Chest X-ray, PA view. Patient: 45 years old, sex M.
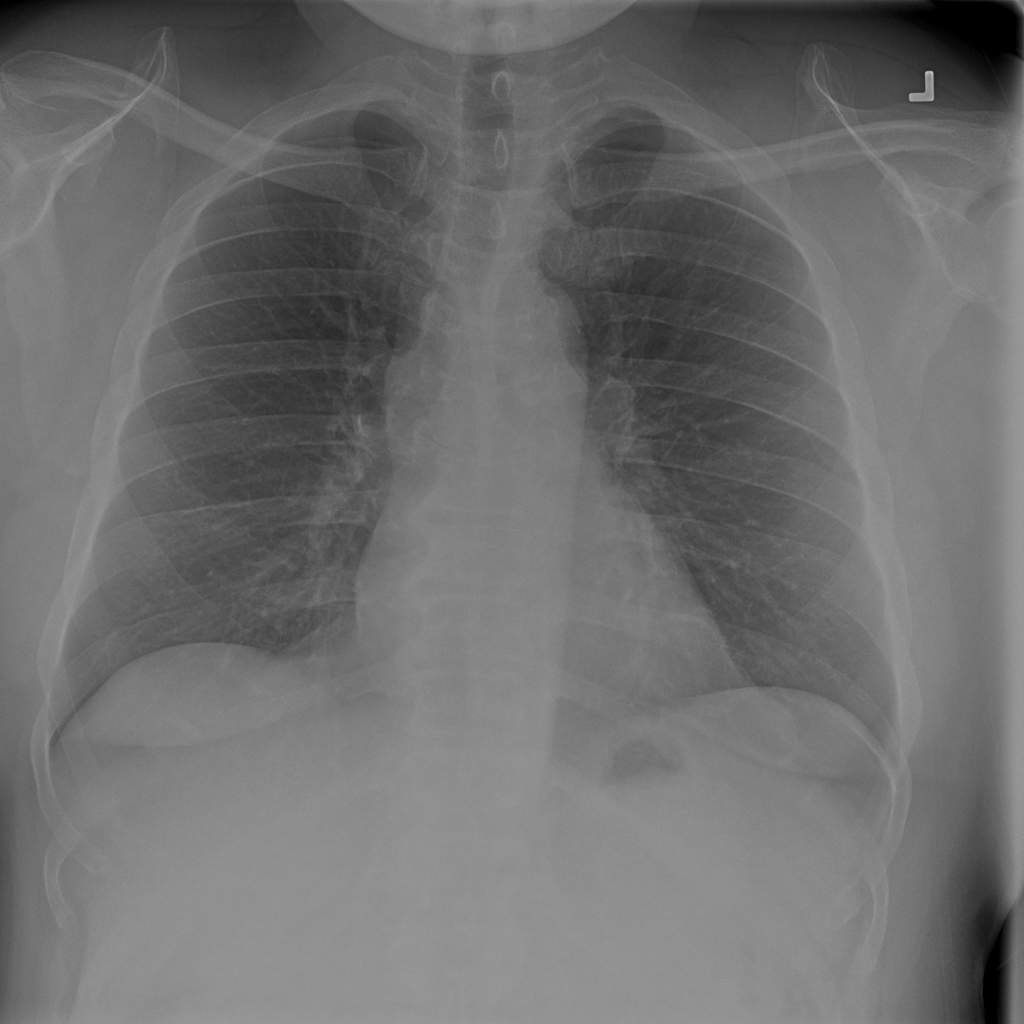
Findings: No Finding